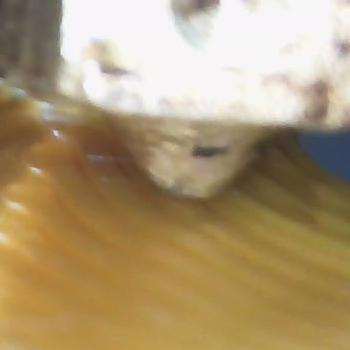
Flow rate: 48%